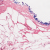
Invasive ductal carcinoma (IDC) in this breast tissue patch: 0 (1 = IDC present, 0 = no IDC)